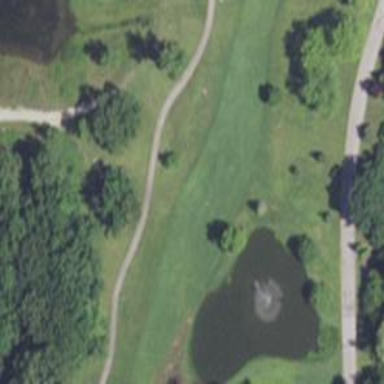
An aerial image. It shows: View of golf hole.